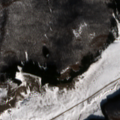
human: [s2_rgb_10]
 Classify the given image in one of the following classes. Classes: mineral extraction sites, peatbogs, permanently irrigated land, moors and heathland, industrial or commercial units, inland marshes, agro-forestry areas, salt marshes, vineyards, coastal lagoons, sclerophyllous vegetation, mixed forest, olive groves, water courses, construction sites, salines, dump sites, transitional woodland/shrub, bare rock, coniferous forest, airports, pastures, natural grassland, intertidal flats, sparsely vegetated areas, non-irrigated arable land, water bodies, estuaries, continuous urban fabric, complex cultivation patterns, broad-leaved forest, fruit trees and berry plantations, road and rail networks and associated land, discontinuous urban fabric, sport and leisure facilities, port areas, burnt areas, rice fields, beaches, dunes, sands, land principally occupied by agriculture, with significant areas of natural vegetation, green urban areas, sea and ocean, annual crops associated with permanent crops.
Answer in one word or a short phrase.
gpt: broad-leaved forest, coniferous forest, natural grassland